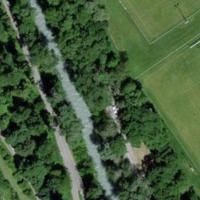
EUNIS habitat code: 40
Species observed at this site:
Echium vulgare